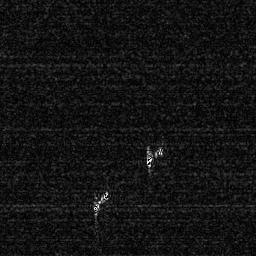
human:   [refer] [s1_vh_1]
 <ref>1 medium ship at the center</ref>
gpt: <box>[[55, 55, 64, 65, 0]]</box>